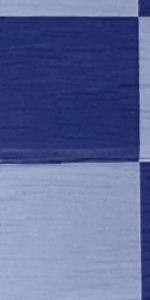
Label: Empty